Question: How to show application icon in mail document forward actionsheet as shown below.
Description :
1. Any Document in Mail attachement.
2. Press and hold until you see action sheet like below image.
Please help me to show my application icon in this action sheet.

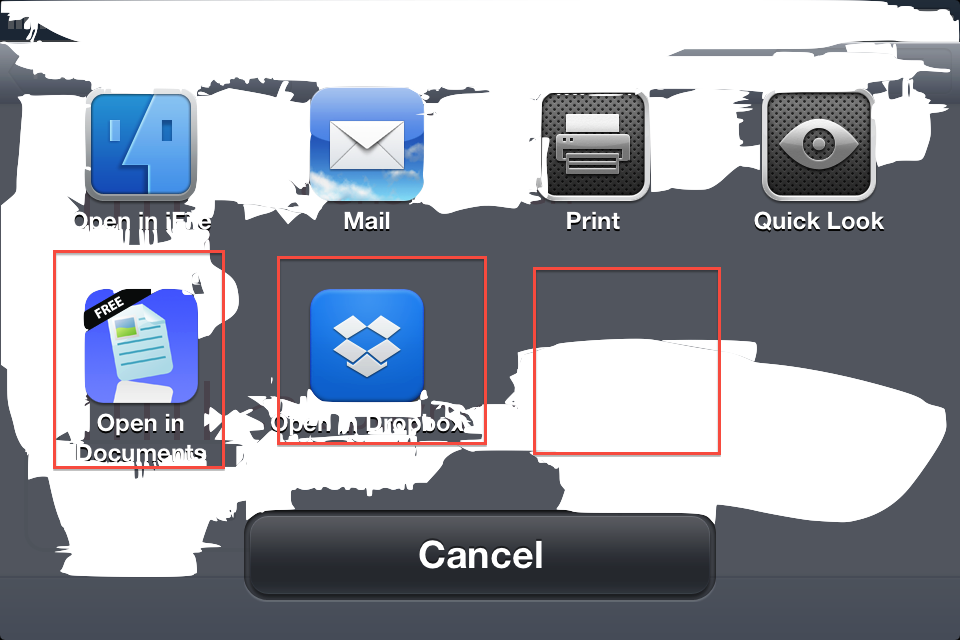
Answer: Your question is not clear.
Probably you are looking for <URL>.
'UIDocumentInteractionController' allows your app to integrate with documents of specified format.
Check these tutorials :
- <URL>